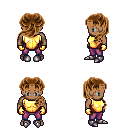
a pixel art fantasy rpg character, male body template, human, dark skin, gold chest armor, magenta pants, brown princess hairstyle, gold gloves, metal boots, four views (front, back, left, right), 2x2 character sprite sheet, small pixel art, hard edges, no anti-aliasing